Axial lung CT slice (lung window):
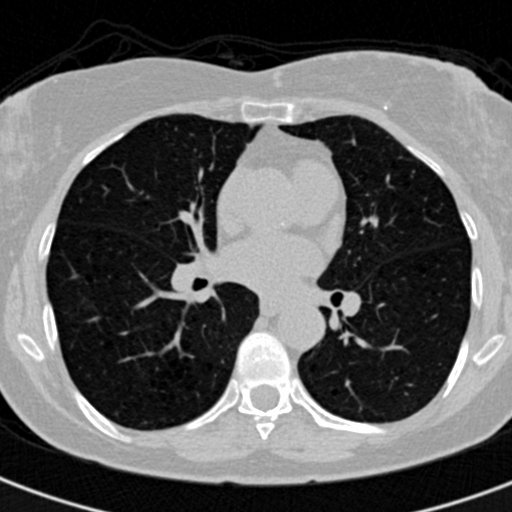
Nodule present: no